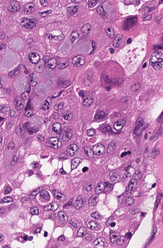
Tumor epithelial tissue: yes
Tumor-associated stroma tissue: no
Normal tissue: no